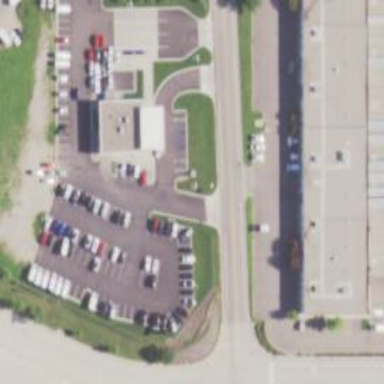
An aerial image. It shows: Car rental facility.